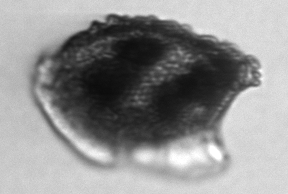
Label: Dinophysis_norvegica